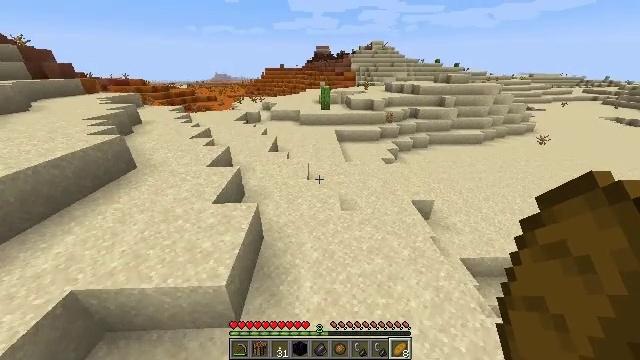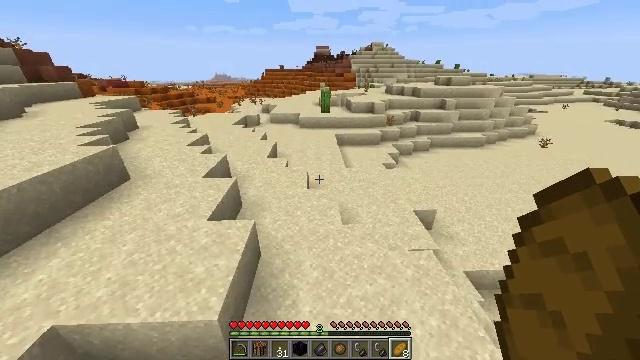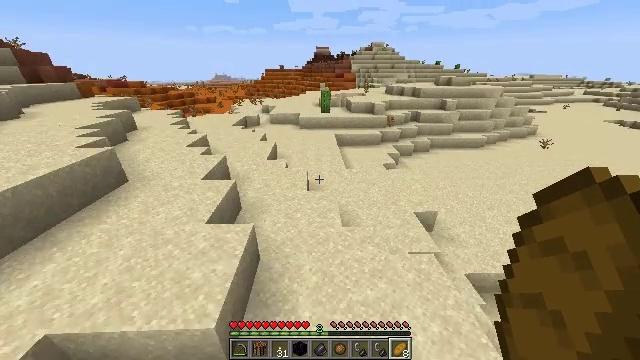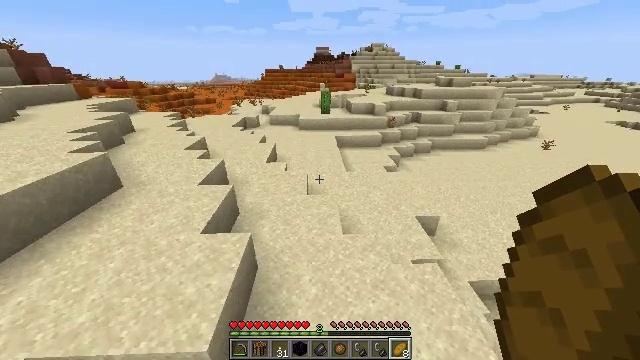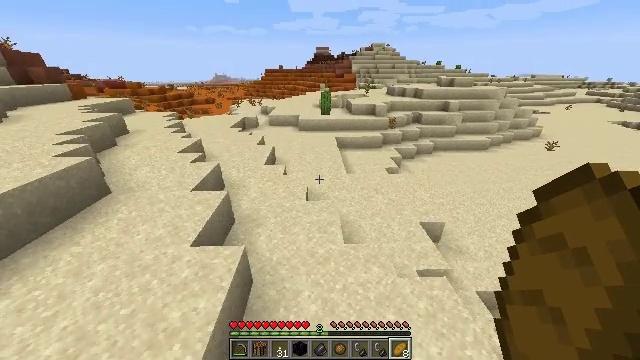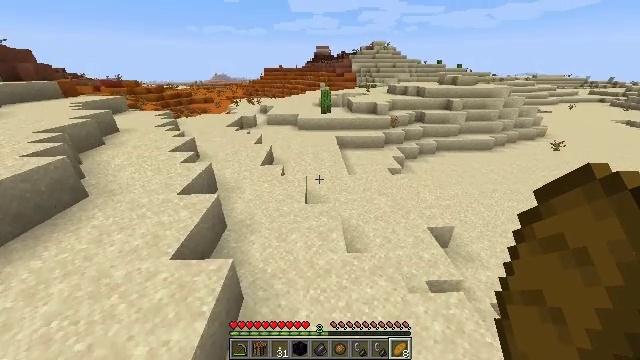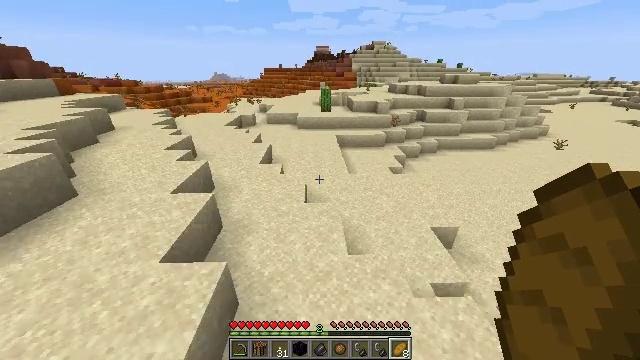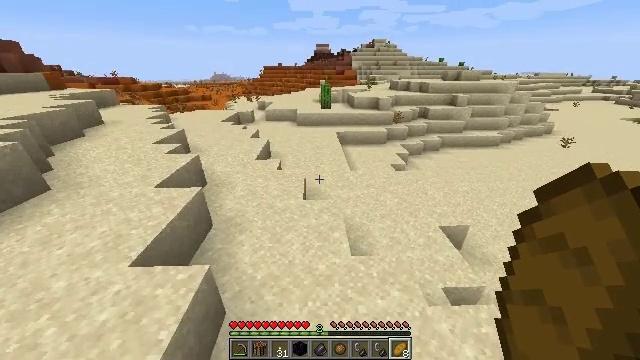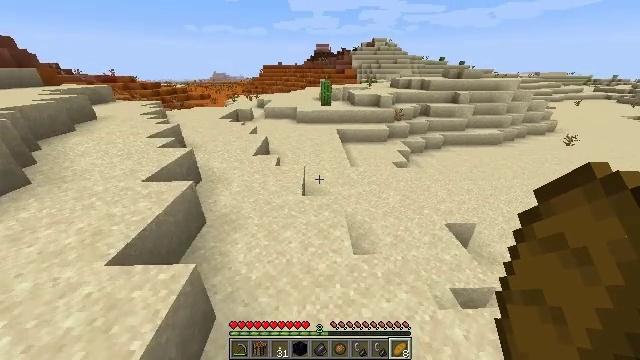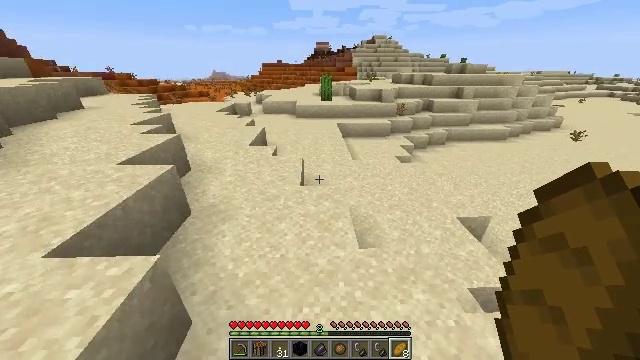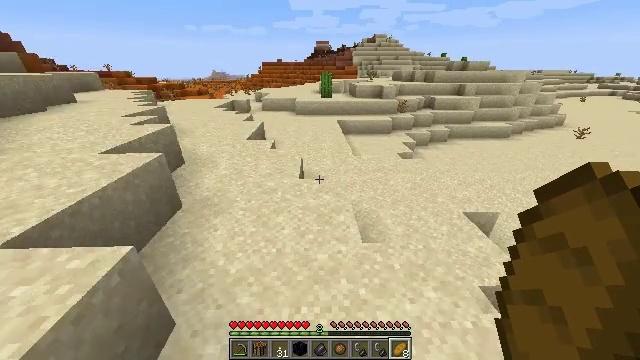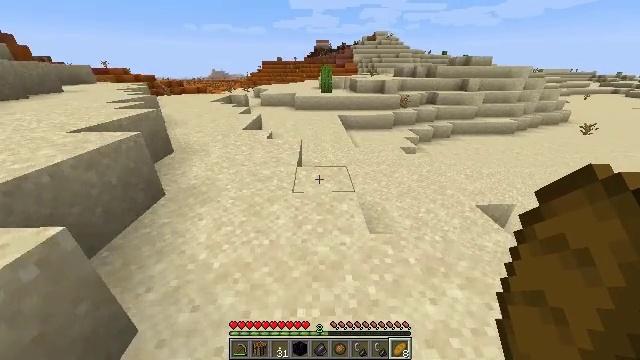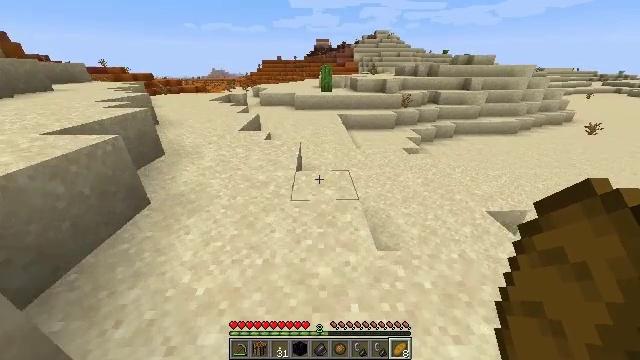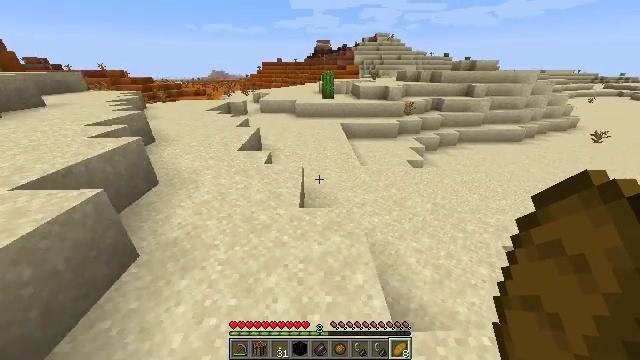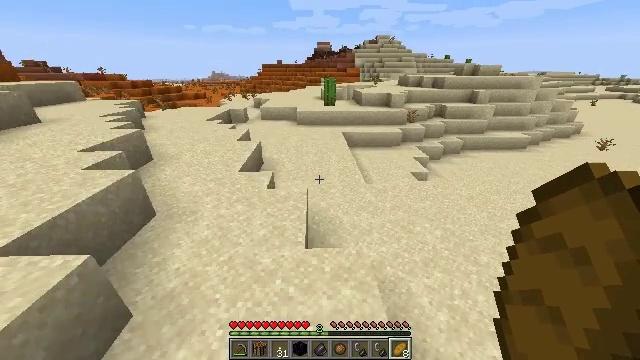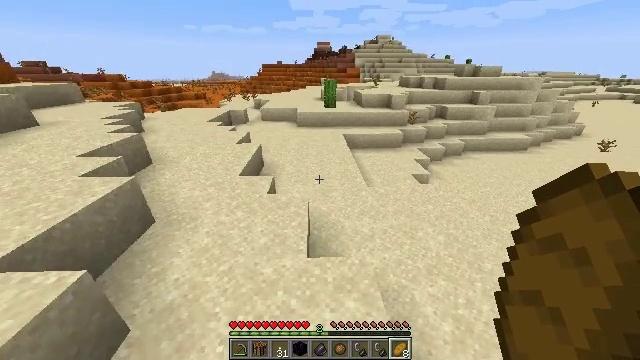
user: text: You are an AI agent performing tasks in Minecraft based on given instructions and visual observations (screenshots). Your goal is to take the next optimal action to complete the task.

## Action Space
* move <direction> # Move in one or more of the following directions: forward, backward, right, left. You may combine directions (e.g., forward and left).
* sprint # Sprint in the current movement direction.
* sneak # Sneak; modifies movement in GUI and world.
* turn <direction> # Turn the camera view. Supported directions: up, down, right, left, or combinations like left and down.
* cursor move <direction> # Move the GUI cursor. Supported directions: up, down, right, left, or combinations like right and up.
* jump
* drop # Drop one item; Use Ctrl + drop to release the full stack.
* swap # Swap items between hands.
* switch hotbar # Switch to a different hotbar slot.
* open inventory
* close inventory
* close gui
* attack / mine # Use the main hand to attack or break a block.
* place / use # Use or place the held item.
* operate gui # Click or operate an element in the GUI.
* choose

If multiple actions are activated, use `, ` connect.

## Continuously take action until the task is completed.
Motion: motion action
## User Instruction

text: Mine red sand from the ground.
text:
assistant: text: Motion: move forward, sprint, jump
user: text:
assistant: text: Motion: move forward, sprint, jump
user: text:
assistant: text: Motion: move forward, sprint, jump
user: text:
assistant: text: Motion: move forward, sprint, jump
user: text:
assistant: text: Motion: move forward, sprint, jump
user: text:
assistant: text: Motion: move forward, sprint, jump
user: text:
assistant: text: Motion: move forward, sprint, jump
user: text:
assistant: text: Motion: move forward, sprint, jump
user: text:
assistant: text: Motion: move forward, sprint, jump
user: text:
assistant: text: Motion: move forward, sprint, jump
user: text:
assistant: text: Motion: move forward, sprint, jump
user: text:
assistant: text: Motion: move forward and move left, sprint, jump
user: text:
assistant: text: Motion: move forward and move left, sprint, jump
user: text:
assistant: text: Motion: move forward and move left, sprint, jump
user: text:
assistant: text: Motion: move forward and move left, sprint, jump
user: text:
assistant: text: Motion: move forward and move left, sprint, jump
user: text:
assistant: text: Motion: move forward and move left, sprint, jump
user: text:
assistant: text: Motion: move forward and move left, sprint, jump
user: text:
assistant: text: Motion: move forward and move left, sprint, jump
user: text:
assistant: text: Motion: move forward and move left, sprint, jump
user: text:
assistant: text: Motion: move forward and move left, sprint, jump
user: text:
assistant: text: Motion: move forward and move left, sprint, jump
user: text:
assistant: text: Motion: move forward and move left, sprint, jump
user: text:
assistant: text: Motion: move forward and move left, sprint, jump
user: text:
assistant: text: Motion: move forward and move left, sprint, jump
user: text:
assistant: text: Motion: move forward and move left, sprint, jump
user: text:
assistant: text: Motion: move forward and move left, sprint, jump
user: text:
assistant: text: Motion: move forward and move left, sprint, jump
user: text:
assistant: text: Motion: move forward and move left, sprint, jump
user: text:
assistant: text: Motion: move forward and move left, sprint, jump